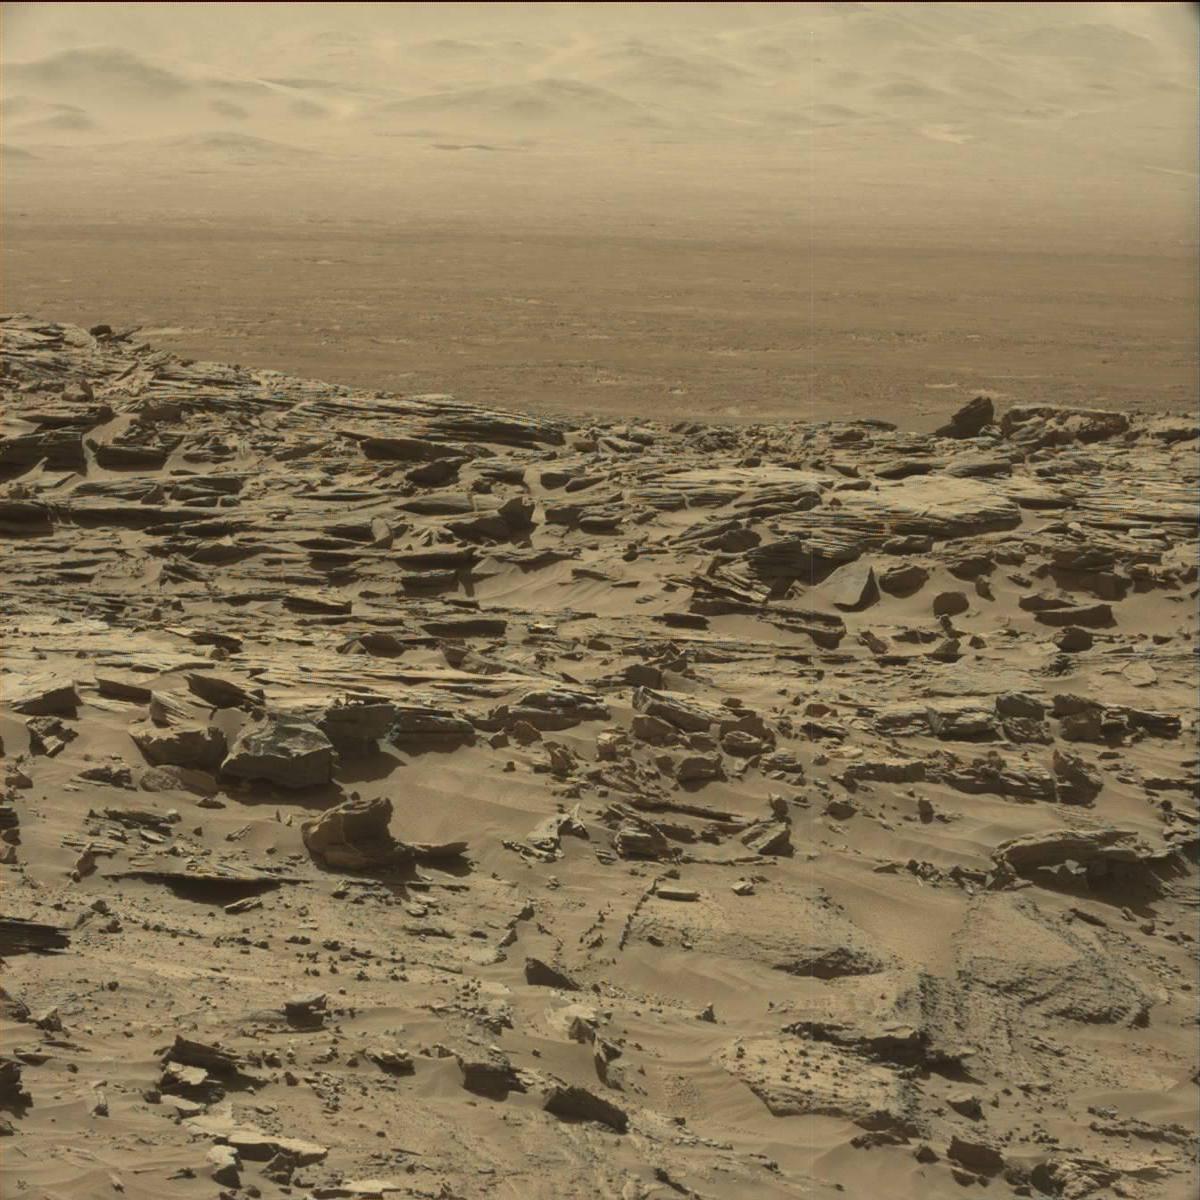
Terrain classes present: Bedrock, Ridge, Rock, Sand / Soil